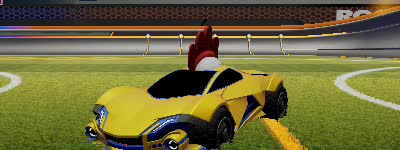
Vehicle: werewolf